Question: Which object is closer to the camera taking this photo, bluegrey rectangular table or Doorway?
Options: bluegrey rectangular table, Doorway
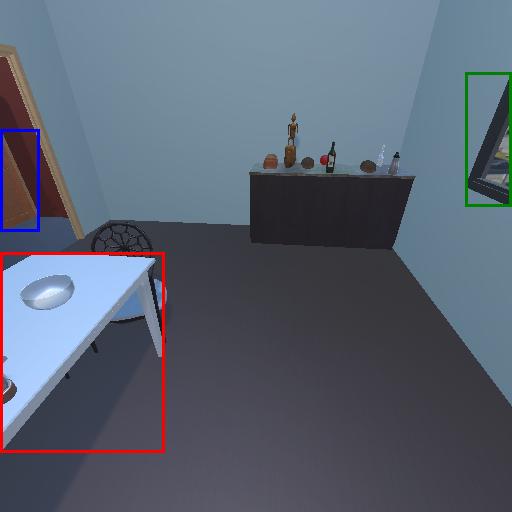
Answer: bluegrey rectangular table